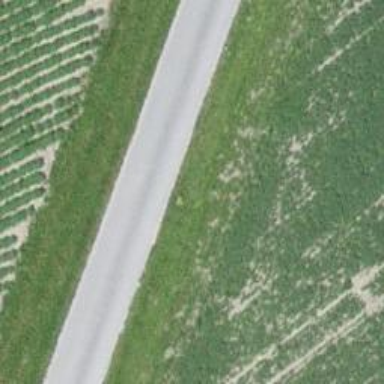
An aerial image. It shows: Unclassified road with asphalt surface.